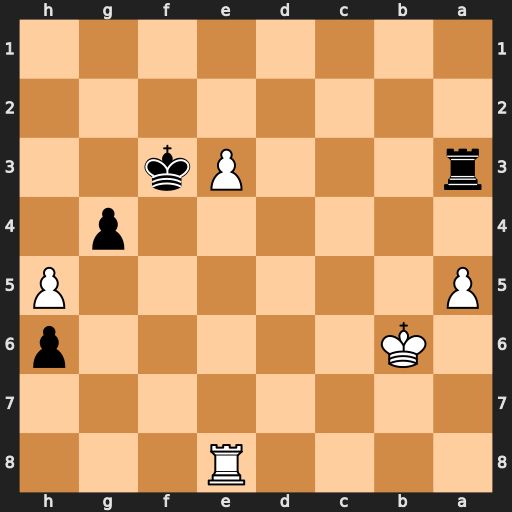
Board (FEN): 4R3/8/1K5p/P6P/6p1/r3Pk2/8/8
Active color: b
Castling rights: -
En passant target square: -
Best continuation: g3 a6 g2 Rg8 Rxe3